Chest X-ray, PA view. Patient: 46 years old, sex F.
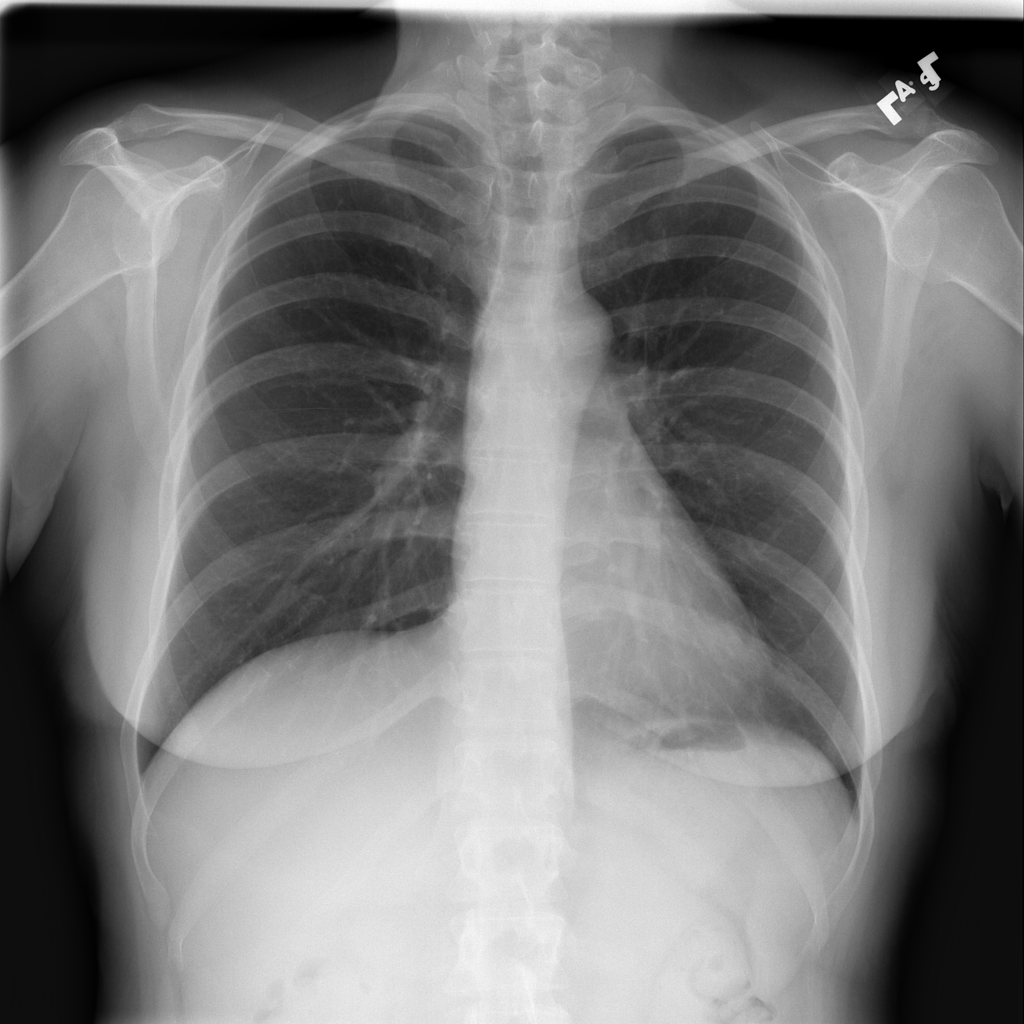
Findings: No Finding